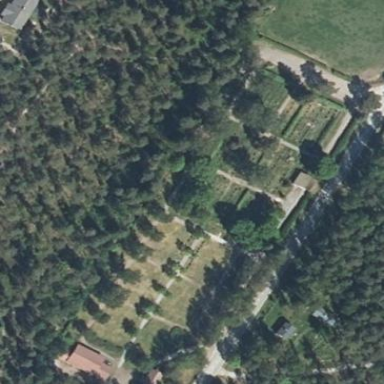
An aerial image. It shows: Cemetery.